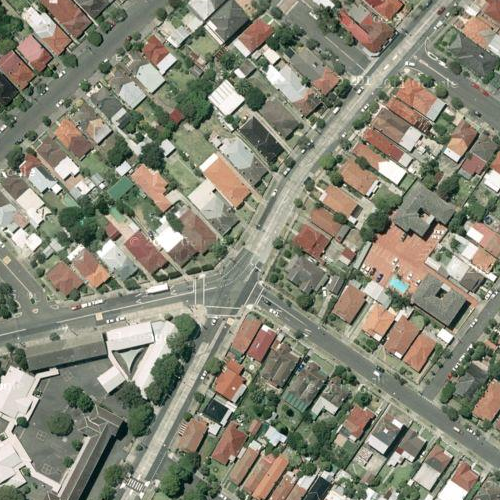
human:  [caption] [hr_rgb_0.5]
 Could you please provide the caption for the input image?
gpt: A residential area with houses arranged neatly and some roads go through this area .

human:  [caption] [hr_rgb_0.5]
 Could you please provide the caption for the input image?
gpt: Lots of houses with red and orange roofs arranged neatly .

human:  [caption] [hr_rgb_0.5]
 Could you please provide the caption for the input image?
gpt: A residential area with houses densely arranged while many plants on the roadside .

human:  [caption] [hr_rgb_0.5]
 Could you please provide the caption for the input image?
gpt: A town with many houses arranged densely while some roads go through this area .

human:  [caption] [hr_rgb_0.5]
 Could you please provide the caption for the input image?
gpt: A residential area with houses arranged neatly .